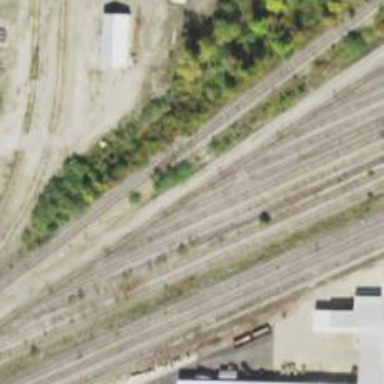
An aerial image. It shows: Railway yard.